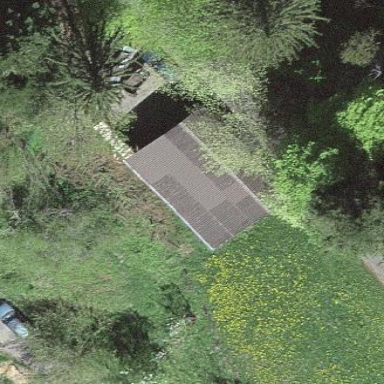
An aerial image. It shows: Shed building.